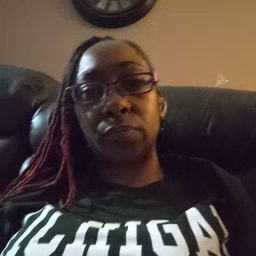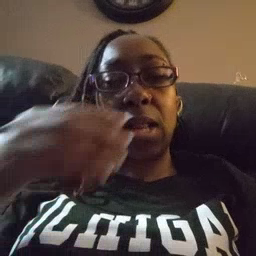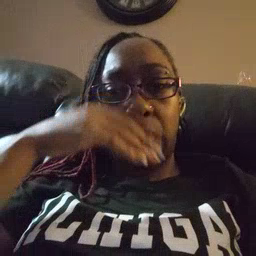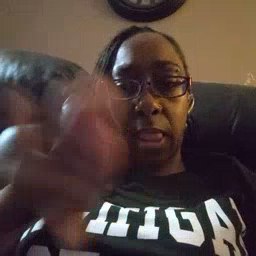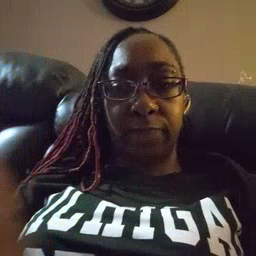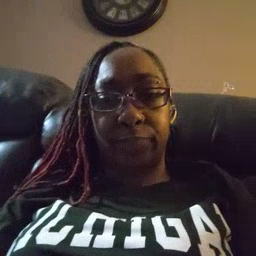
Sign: elephant